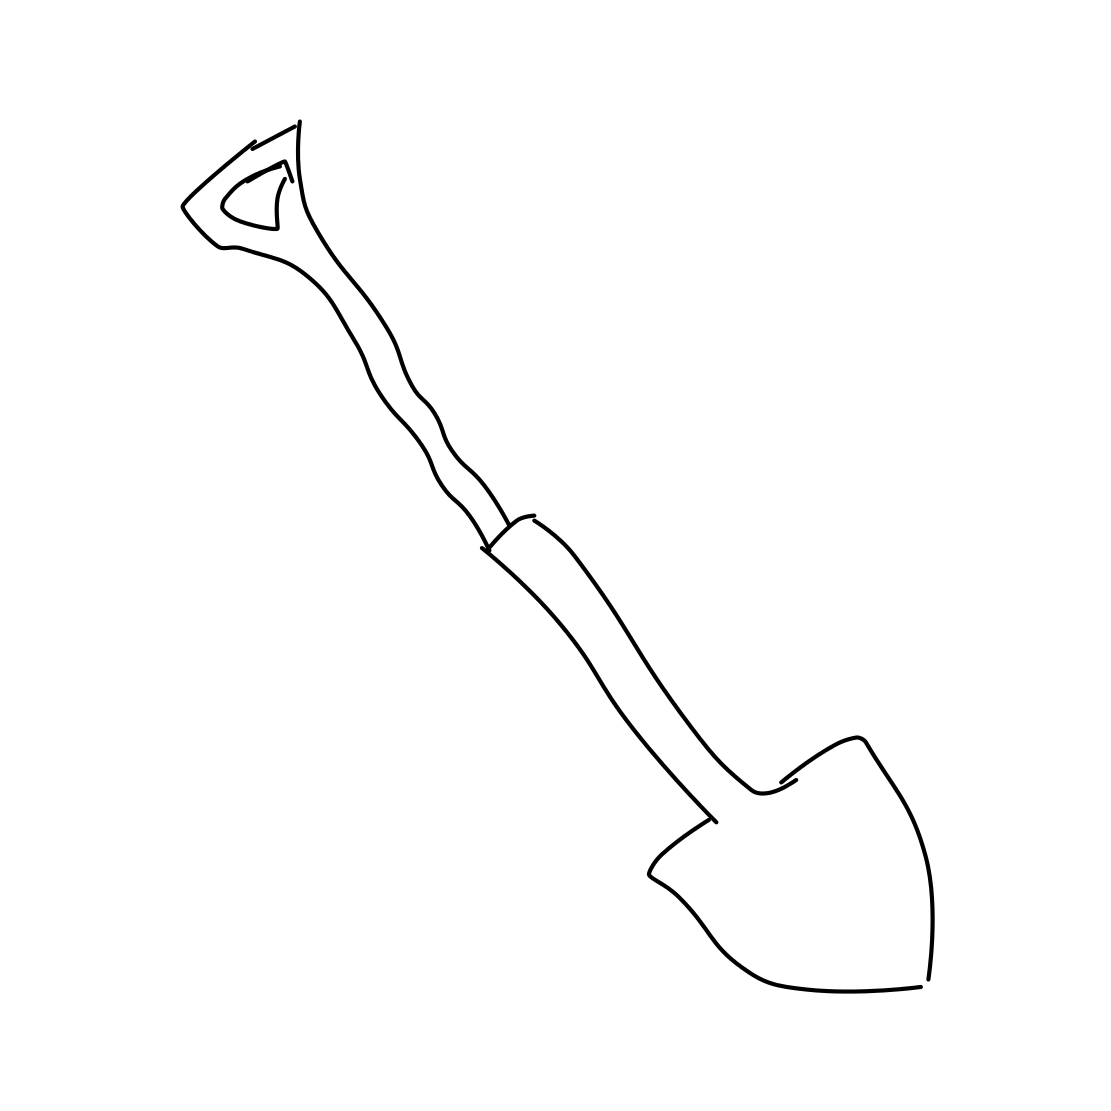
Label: shovel